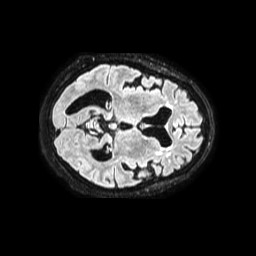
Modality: FLAIR
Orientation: axial
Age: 74
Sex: female
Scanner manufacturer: philips
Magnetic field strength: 1.5 T
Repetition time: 4.8 s
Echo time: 0.3317 s